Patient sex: M
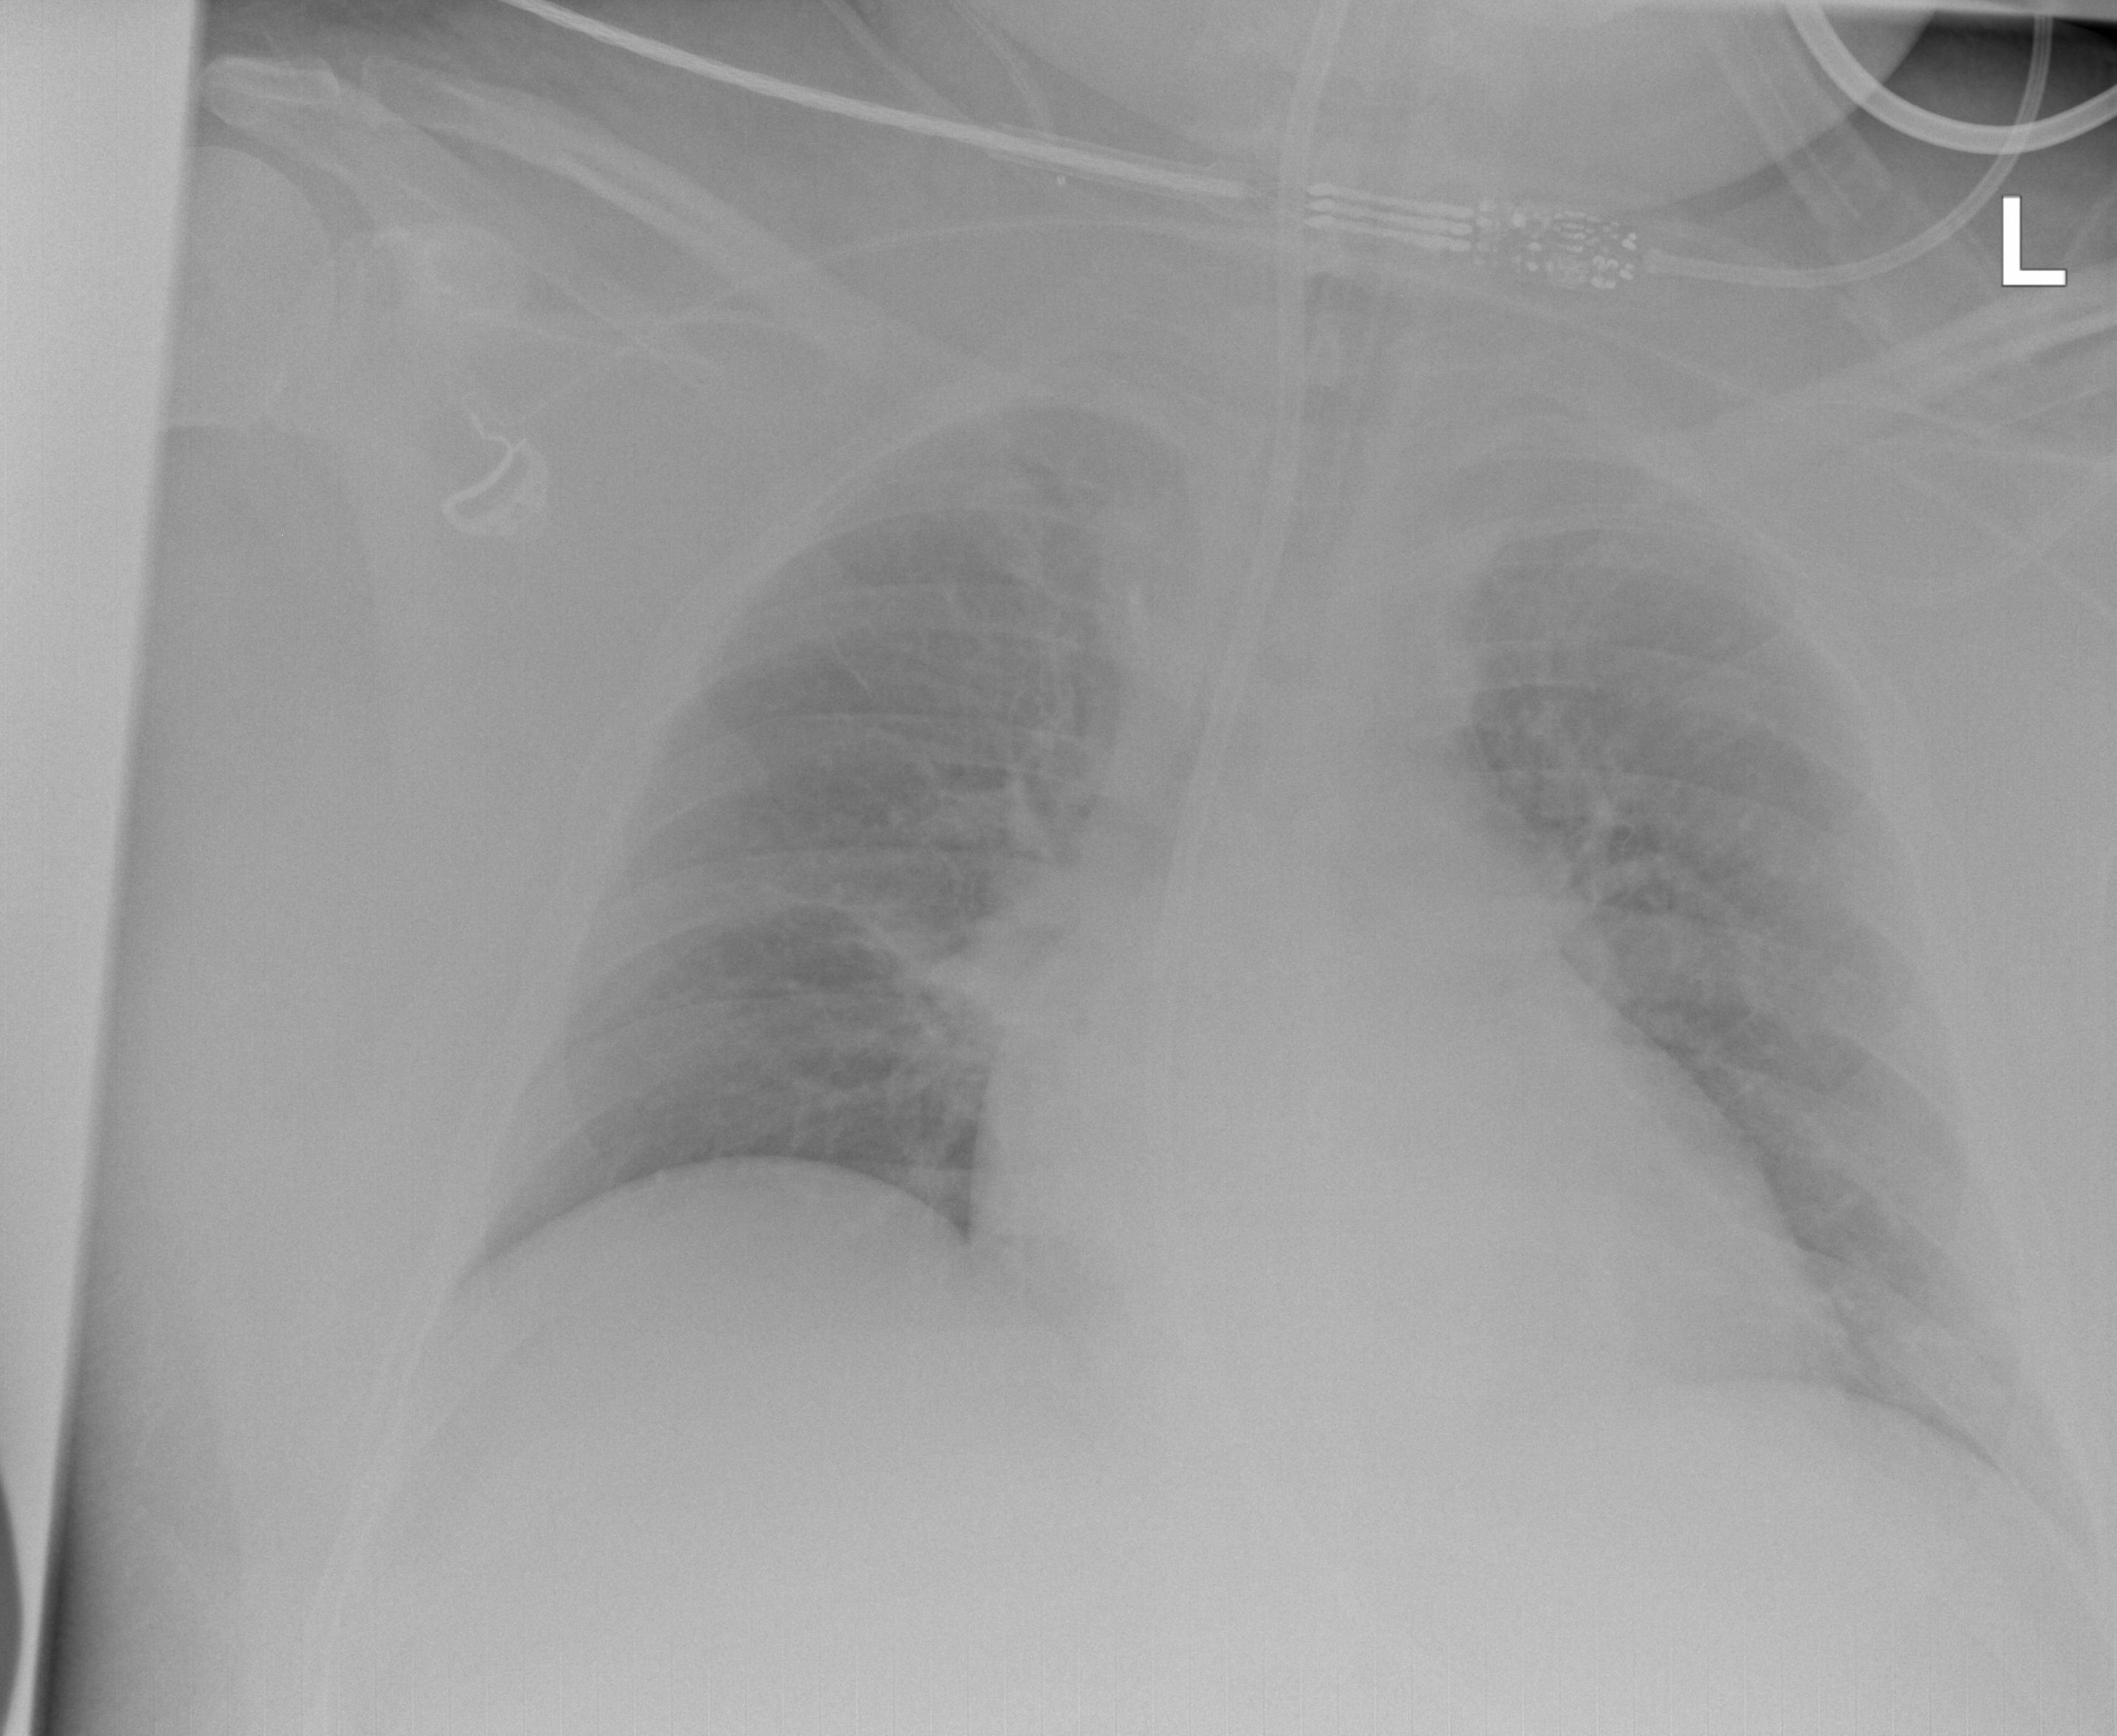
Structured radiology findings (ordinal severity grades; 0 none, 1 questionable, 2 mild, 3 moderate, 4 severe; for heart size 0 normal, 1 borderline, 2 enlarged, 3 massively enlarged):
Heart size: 2
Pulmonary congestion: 2
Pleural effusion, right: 0
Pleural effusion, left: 0
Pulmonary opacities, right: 1
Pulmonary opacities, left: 1
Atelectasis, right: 0
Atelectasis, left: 2